Question: I am developing an application. In that in xml lay out i am taking an Edit Text and setting it background from drawable.
Now what i want is that - I want to set hint to drawable and also want to set text as shown in image.
I tried to set hint but when i am setting hint. It ok. But when i set the 140 character left that time hint hides.
I want to keep that 140 character left at the time also when user is going to type. And on every character the character left is going to reduce.
So how to do that please guide me...
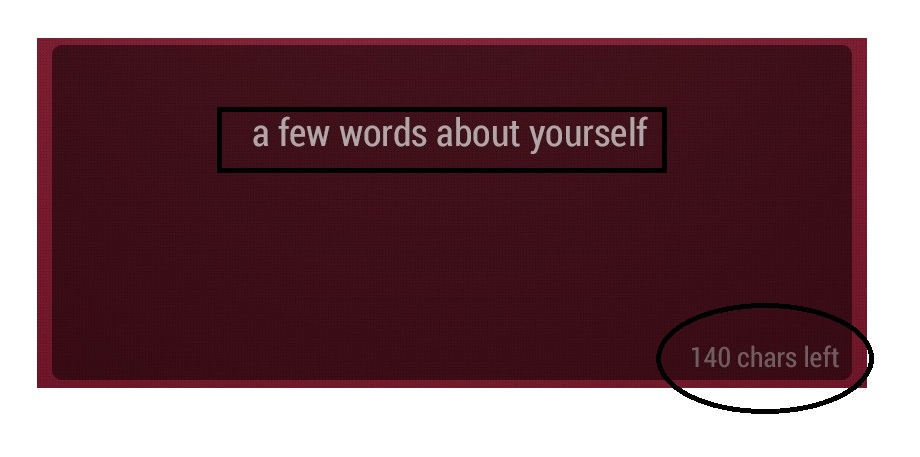
Answer: use 'TextWatcher' on 'EdiText' and Use a 'TextView' to show the remaining characters
'''
private TextView mTextView;
private EditText mEditText;
private final TextWatcher mTextEditorWatcher = new TextWatcher() {
public void beforeTextChanged(CharSequence s, int start, int count, int after) {
}
public void onTextChanged(CharSequence s, int start, int before, int count) {
//This sets a textview to the current length
mTextView.setText(String.valueOf(s.length()));
}
public void afterTextChanged(Editable s) {
}
};
mEditText.addTextChangedListener(mTextEditorWatcher);
'''